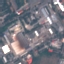
Land use / land cover class: Industrial